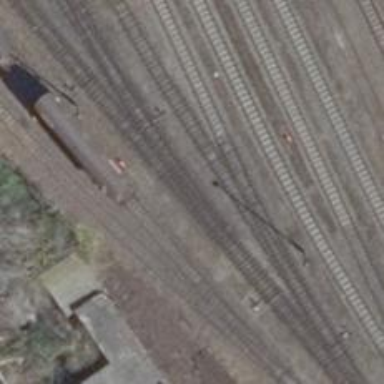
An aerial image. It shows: Railway switch.